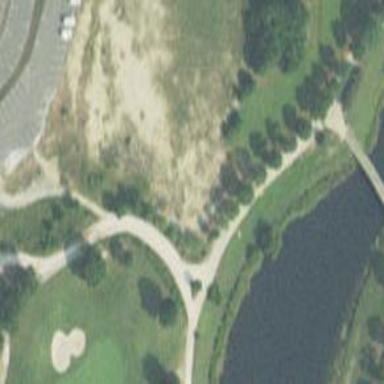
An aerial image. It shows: Path used for both walking and golf.